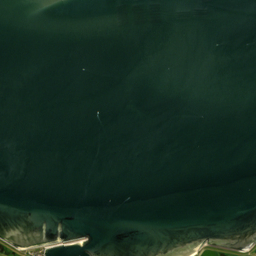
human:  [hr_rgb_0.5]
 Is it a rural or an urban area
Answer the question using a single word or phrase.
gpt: rural

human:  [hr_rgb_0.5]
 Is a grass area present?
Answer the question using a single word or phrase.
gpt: yes

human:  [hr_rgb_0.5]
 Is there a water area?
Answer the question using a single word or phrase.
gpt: yes

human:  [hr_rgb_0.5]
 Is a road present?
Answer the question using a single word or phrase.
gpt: yes

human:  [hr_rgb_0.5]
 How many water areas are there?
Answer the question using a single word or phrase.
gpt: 5

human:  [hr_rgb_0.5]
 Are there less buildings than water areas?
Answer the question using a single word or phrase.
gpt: no

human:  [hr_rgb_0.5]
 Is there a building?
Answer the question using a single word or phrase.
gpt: yes

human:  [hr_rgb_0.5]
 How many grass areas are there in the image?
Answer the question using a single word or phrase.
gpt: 9

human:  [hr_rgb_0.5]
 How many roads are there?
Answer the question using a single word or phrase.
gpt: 22

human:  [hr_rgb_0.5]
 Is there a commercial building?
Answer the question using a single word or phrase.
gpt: no

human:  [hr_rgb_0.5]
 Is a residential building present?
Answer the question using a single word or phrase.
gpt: yes

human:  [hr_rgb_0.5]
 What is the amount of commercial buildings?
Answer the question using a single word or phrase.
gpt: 0

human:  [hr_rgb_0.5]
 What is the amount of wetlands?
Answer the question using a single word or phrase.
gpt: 4

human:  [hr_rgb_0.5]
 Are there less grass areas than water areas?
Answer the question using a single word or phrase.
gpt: no

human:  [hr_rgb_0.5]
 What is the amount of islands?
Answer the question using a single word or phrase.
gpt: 1

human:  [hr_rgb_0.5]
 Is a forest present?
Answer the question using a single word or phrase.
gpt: yes

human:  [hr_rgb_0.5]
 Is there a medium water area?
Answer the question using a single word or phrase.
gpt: no

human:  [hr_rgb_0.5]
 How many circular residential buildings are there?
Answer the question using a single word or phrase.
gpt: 0

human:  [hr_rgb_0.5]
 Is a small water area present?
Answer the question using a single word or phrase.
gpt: no

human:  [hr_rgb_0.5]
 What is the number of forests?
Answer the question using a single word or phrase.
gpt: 2

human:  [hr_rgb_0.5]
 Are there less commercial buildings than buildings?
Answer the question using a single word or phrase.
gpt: yes

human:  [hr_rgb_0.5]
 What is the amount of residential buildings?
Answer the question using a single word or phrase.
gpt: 17

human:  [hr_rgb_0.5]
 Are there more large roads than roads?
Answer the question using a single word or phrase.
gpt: no

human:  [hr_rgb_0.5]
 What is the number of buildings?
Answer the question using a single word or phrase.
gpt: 17

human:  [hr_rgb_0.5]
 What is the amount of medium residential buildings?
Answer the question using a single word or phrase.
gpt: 0

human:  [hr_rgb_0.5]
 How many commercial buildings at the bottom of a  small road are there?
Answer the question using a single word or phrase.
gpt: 0

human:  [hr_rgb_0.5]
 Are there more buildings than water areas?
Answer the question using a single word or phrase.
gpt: yes

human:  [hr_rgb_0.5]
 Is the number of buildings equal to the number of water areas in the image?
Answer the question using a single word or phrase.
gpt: no

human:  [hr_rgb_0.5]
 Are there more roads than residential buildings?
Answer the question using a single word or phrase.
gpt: yes

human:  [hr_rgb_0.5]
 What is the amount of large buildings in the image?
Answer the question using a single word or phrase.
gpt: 0

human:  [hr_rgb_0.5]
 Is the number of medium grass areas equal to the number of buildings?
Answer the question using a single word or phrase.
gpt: no

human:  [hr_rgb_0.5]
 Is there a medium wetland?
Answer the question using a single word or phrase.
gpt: no

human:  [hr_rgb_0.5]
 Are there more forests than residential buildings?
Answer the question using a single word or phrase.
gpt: no

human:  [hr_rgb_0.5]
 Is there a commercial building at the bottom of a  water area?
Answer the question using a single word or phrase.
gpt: no

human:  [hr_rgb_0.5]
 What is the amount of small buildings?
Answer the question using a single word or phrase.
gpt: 17

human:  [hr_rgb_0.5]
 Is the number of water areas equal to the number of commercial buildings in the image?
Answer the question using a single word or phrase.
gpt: no

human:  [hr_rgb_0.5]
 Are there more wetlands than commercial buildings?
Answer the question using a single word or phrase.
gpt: yes

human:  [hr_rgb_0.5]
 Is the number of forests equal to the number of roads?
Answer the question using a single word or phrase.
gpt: no

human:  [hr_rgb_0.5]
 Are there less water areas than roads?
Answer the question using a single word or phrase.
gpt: yes

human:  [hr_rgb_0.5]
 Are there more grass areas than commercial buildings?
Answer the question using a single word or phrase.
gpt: yes

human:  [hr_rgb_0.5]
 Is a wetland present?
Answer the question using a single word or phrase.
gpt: yes

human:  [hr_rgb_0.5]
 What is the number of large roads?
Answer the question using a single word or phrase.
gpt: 0

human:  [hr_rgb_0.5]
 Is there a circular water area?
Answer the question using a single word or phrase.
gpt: no

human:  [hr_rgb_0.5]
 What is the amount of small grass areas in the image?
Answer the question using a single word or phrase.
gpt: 2

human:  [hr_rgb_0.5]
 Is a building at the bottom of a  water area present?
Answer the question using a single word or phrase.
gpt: yes

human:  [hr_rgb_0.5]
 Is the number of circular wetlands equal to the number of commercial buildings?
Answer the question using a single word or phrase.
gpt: yes

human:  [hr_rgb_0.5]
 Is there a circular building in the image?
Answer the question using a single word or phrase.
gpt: no

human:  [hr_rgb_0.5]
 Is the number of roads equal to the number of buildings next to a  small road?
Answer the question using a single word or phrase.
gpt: no

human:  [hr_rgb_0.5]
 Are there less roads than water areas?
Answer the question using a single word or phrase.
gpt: no

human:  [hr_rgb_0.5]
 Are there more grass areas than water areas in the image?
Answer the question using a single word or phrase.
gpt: yes

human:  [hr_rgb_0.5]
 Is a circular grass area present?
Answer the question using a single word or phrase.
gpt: no

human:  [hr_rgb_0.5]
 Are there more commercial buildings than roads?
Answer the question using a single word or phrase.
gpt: no

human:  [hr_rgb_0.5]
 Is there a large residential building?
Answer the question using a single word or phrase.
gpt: no

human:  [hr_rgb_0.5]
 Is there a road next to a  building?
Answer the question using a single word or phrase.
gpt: yes

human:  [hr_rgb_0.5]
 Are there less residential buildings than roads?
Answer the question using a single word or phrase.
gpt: yes

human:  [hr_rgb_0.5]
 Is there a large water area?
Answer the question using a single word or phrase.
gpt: yes

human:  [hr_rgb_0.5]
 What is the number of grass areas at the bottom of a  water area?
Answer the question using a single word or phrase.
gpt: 6

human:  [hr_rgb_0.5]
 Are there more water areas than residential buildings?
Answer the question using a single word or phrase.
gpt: no

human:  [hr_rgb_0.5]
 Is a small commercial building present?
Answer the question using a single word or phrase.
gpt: no

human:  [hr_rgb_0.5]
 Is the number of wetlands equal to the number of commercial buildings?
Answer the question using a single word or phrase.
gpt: no

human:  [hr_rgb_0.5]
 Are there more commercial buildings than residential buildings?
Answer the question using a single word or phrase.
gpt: no

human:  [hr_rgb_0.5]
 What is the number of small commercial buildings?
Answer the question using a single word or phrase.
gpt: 0

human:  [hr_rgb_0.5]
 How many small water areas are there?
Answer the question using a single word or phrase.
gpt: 0

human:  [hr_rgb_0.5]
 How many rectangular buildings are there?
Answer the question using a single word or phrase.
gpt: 6